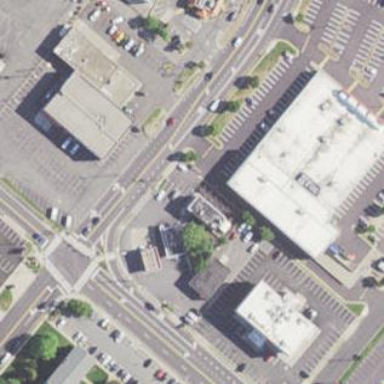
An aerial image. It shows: Building that houses supermarket.